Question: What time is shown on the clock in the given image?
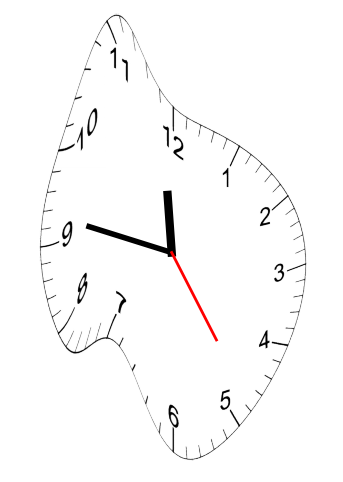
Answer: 11:46:24